Question: Please excuse the newbie question but ive only recently started with PHP. Ive been stuck with this for the past hour.
Im pulling playernames and positons from a table in my db
I then use a for each loop to extract the data which was assigned to an array.
Inside the foreach loop i have an option tag with the variable
When I execute the script im expecting to see the playernames relevant to the different positions in the selectmenu. But Im getting some strange error as you can see by the image.

My code follows:
'''
include 'connect.php';
$position = array("THP", "HKR", "LHP", "LK4", "LK5", "FL6", "FL7", "NR8", "SH", "FH");
var_dump($position);
$size = sizeof($position);
for($i=0; $size > $i; $i++)
{
$result = mysql_query("SELECT 'player_id', 'name', 'surname', 'position'
FROM 'player_info'
WHERE 'position' = '$position[$i]'")
or die(mysql_error());
var_dump($position[$i]);
while($row = mysql_fetch_array($result))
{
$playername = $row['name'];
$player_lastname = $row['surname'];
$player_position = $row['position'];
}
var_dump($playername);
echo'<form name="teamselect" method="post">';
print $position[$i];
echo'<select name="team">';
foreach($playername as $name)
{
echo '<option value="'.$name.'">'.$name.'</option>';
}
echo'</select>';
echo'</form>';
unset($name);
}
'''
If anyone could point me in the right directions it would be greatly appreciated.
Thank you very much in advance
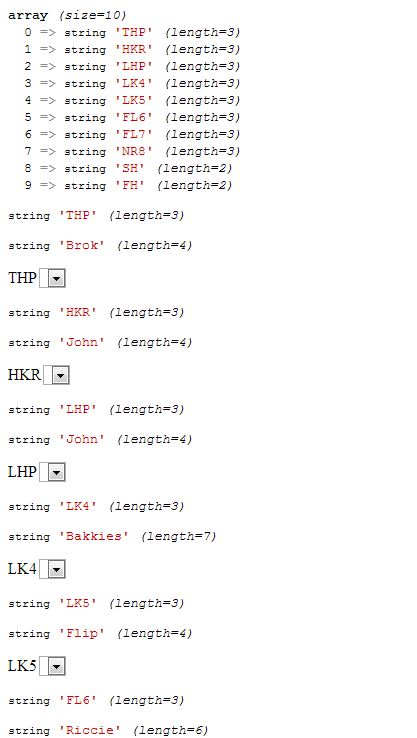
Answer: I don't understand why you iterate twice same data. Try this:
'''
include 'connect.php';
$position = array("THP", "HKR", "LHP", "LK4", "LK5", "FL6", "FL7", "NR8", "SH", "FH");
var_dump($position);
$size = sizeof($position);
echo'<form name="teamselect" method="post">';
for($i=0; $size > $i; $i++)
{
echo'<select name="team[]">';
$result = mysql_query("SELECT 'player_id', 'name', 'surname', 'position'
FROM 'player_info'
WHERE 'position' = '$position[$i]'")
or die(mysql_error());
while($row = mysql_fetch_array($result))
{
echo '<option value="'.$row['name'].'">'.$row['name'].'</option>';
/*$playername = $row['name'];
$player_lastname = $row['surname'];
$player_position = $row['position']; */
}
echo'</select>';
}
echo'</form>';
'''